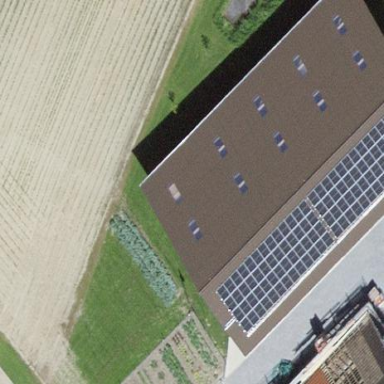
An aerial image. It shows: Building with gabled roof.